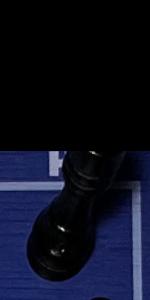
Label: Rook_Black